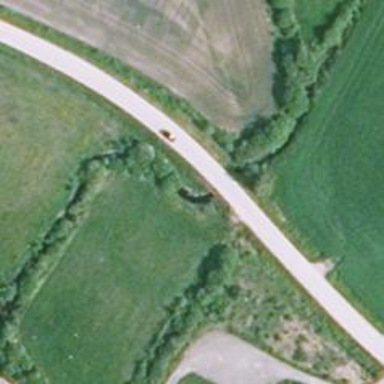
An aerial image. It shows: Culvert tunnel.